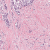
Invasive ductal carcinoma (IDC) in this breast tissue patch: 1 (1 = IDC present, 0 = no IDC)